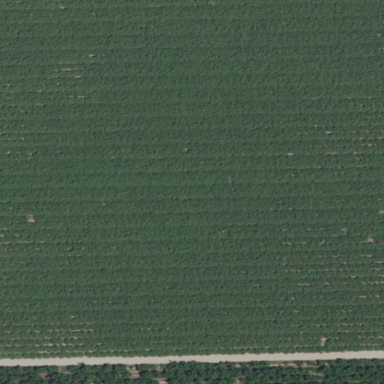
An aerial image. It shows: Crop field in farm area.